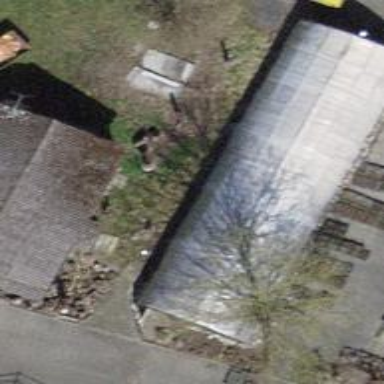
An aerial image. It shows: Garden center shop.